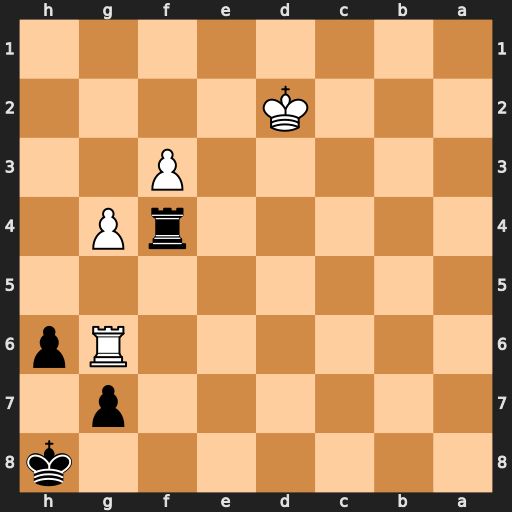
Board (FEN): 7k/6p1/6Rp/8/5rP1/5P2/3K4/8
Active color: b
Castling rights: -
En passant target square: -
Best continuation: Kh7 Rb6 Rxf3